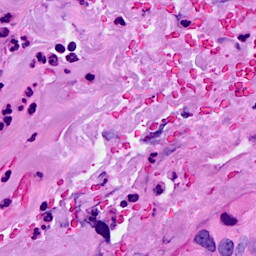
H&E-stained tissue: Breast